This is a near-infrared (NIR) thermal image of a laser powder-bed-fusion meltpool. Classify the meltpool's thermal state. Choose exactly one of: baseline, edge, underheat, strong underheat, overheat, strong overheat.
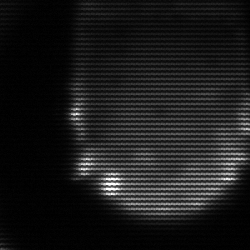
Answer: edge